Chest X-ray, PA view. Patient: 83 years old, sex M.
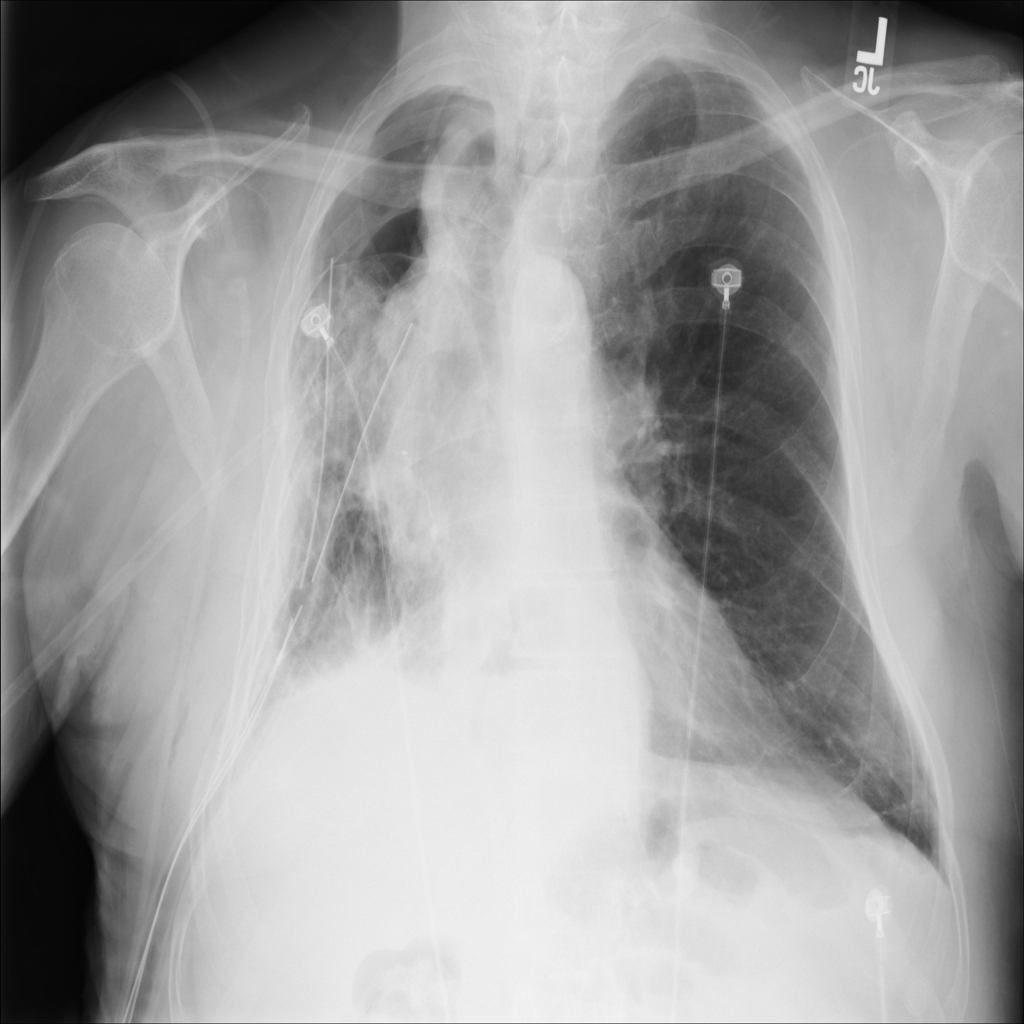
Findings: Atelectasis, Hernia, Pneumothorax